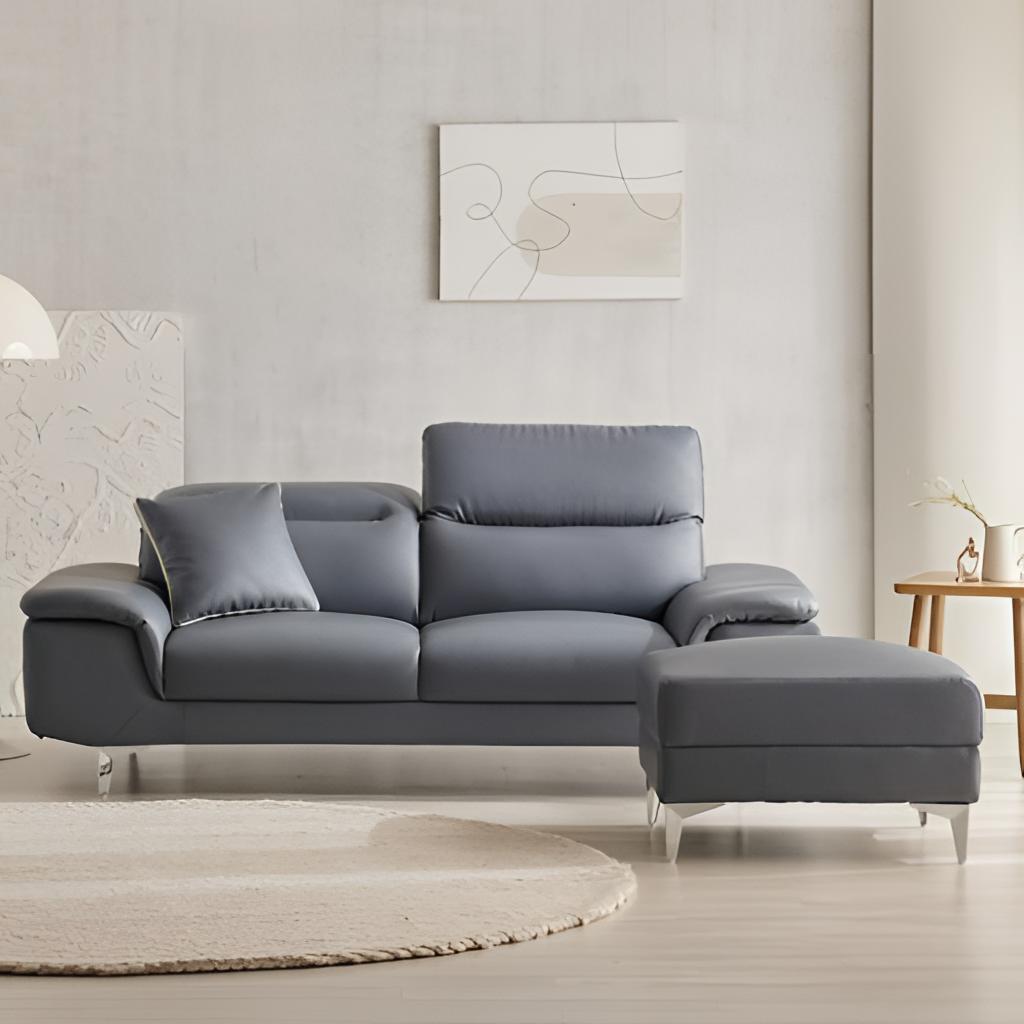
living room, gray leather sofa, paint wallpaper, with solid pattern, contemporary, wood flooring, with plank pattern